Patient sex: M
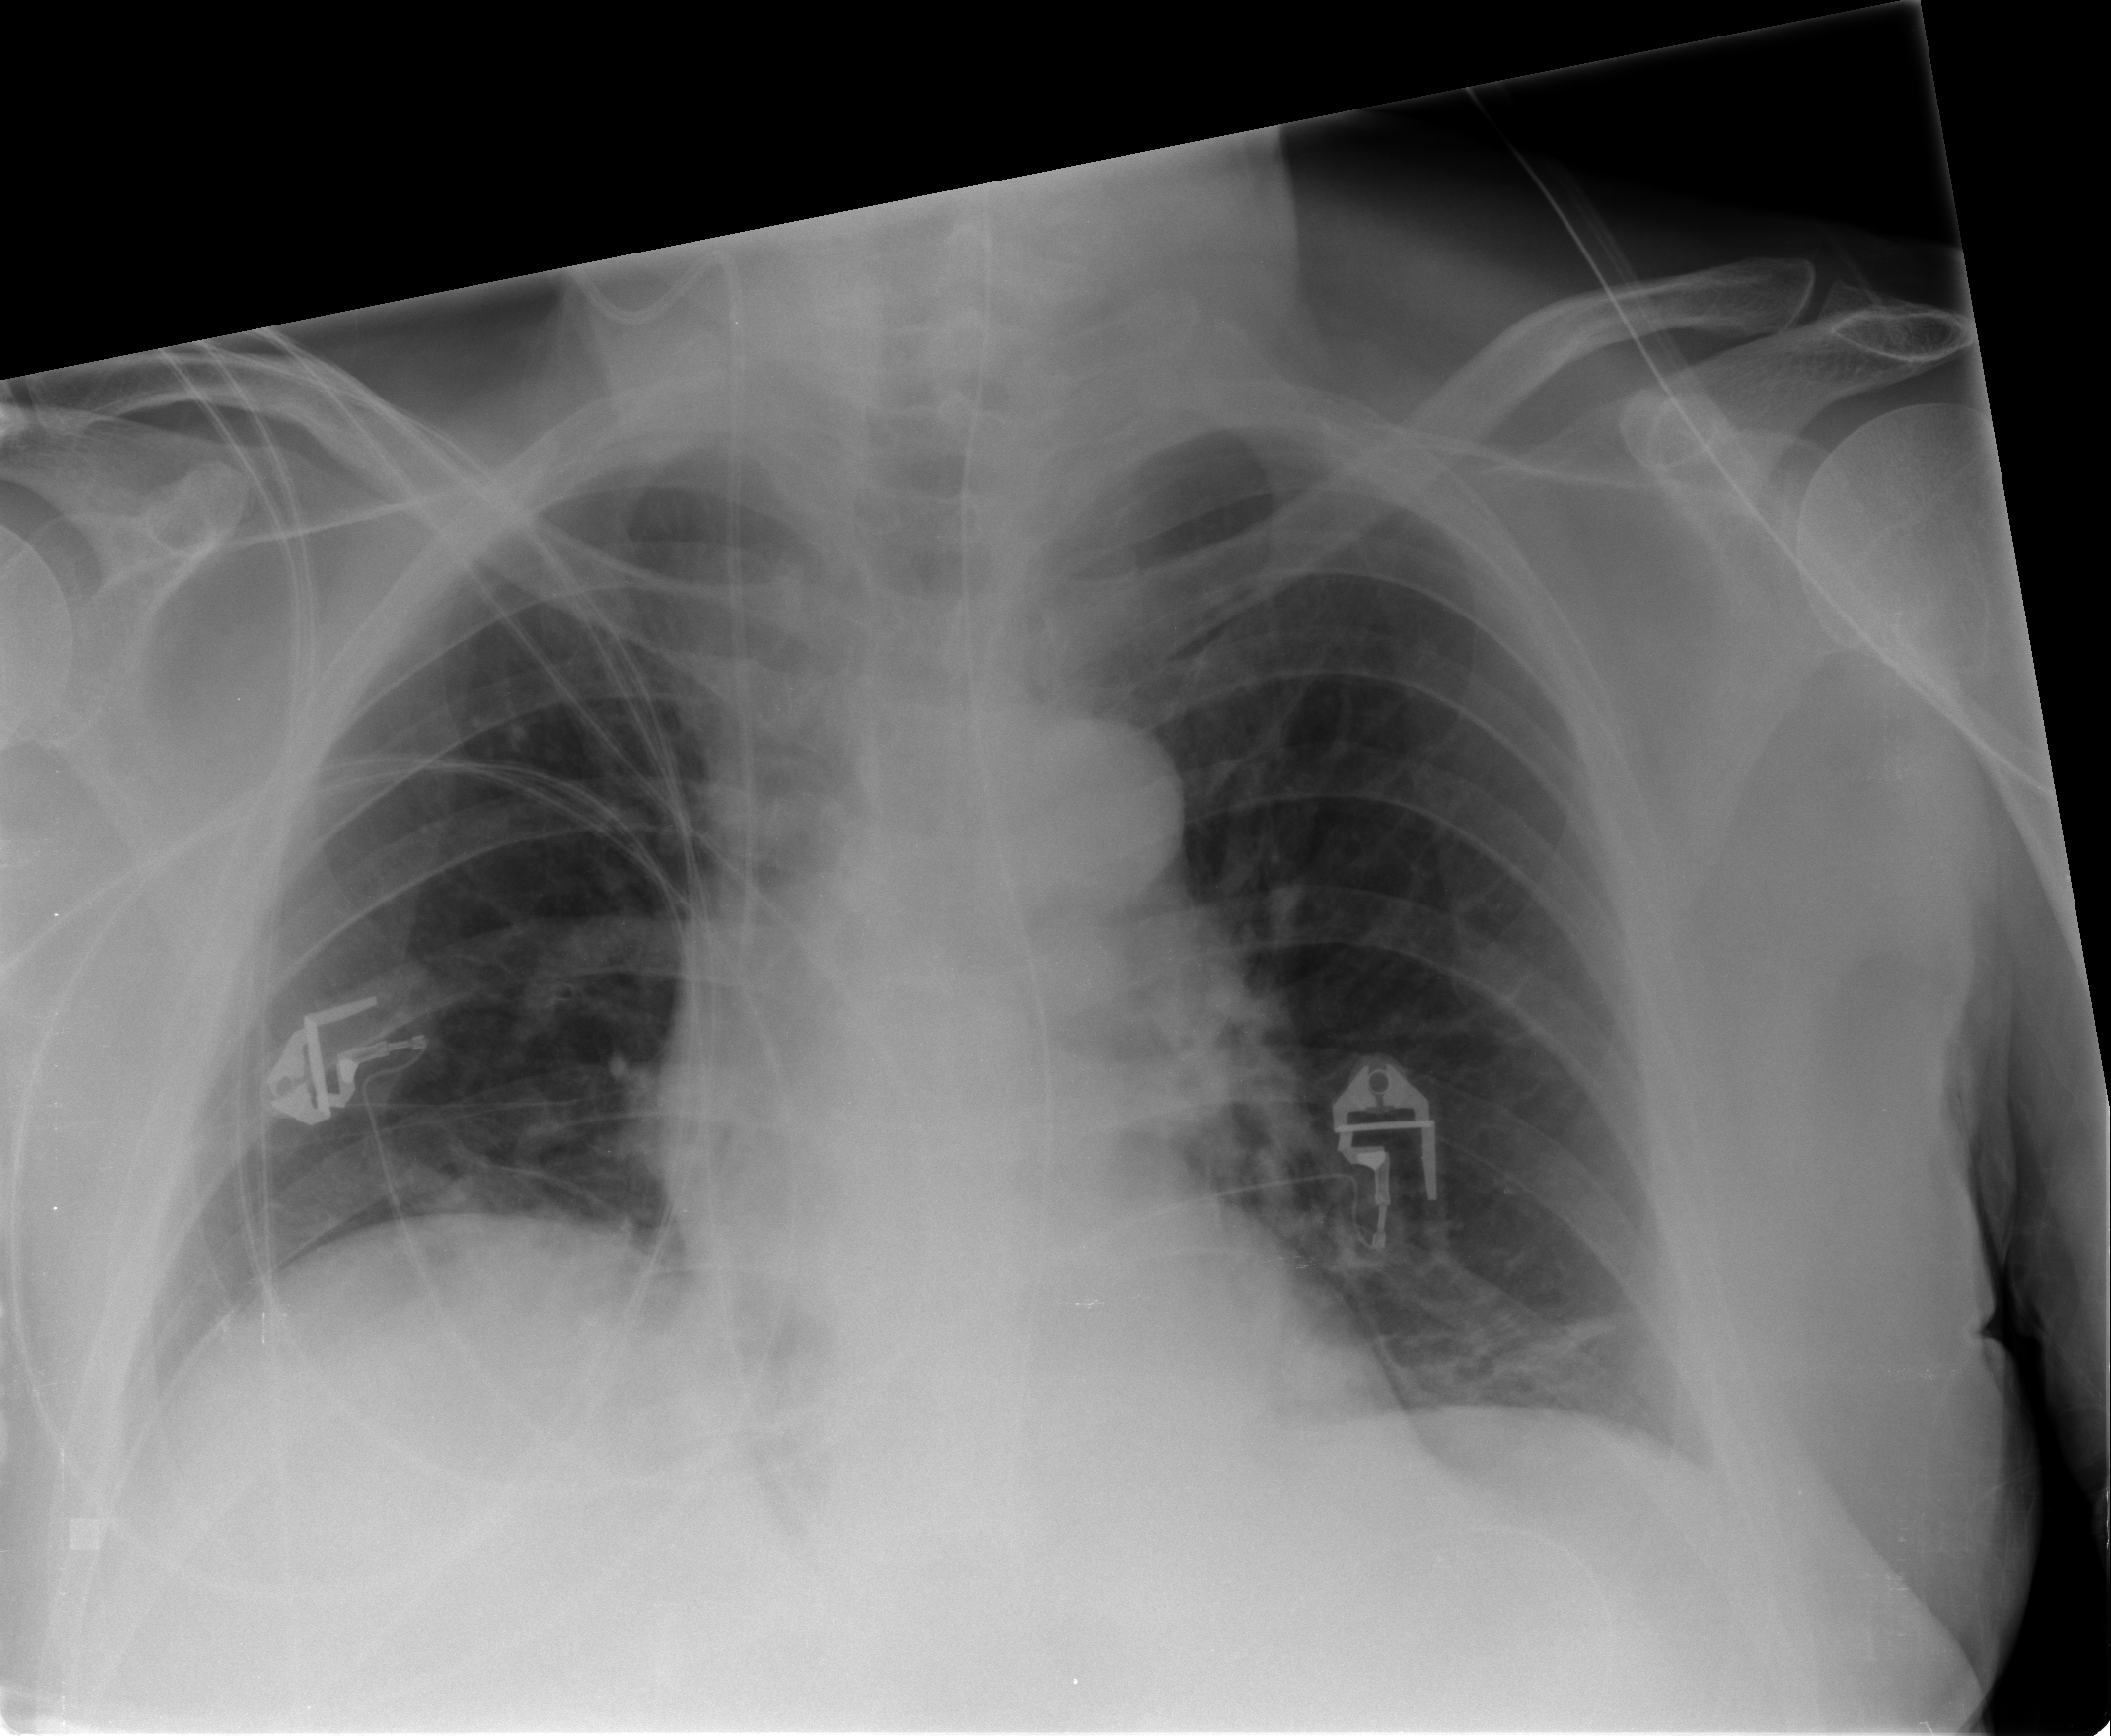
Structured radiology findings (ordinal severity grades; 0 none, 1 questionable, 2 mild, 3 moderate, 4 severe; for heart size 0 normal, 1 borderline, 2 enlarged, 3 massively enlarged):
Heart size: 0
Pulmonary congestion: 0
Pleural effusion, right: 0
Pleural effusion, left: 0
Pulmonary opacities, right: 0
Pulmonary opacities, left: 0
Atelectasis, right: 0
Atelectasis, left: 1